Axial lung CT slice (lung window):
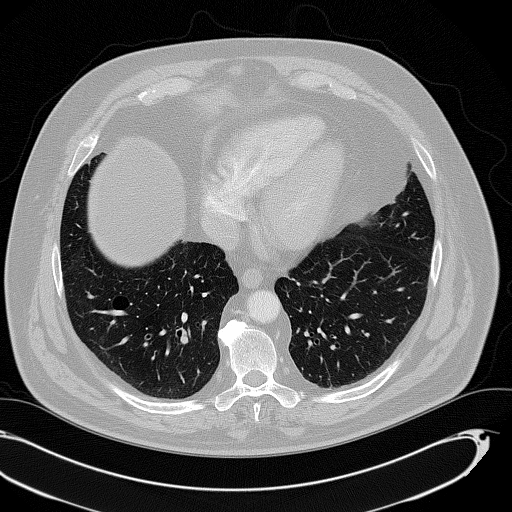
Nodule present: no